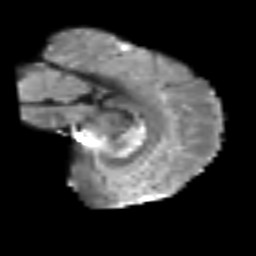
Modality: T2w
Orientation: sagittal
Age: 68
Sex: female
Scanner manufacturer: siemens
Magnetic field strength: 3 T
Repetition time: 6.1 s
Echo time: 0.101 s